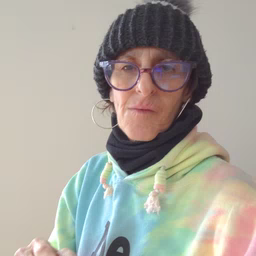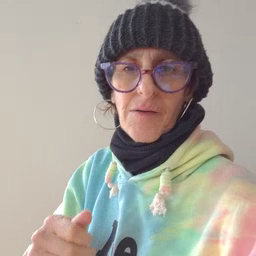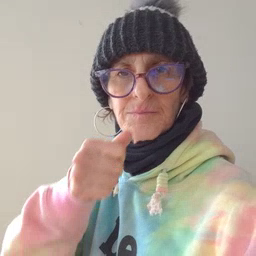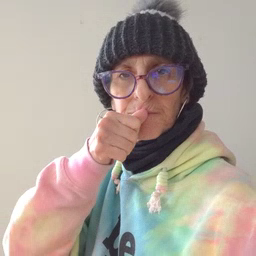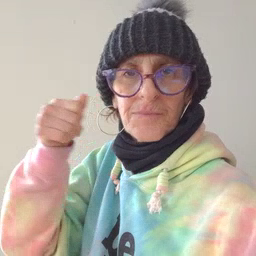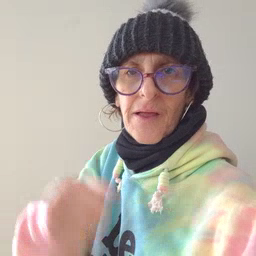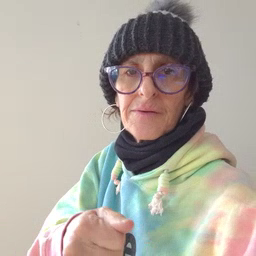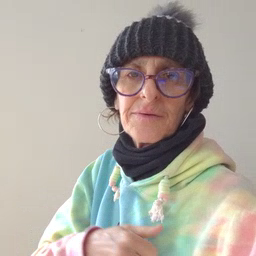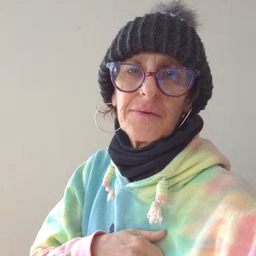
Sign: hide